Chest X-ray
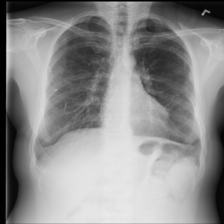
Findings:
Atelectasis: negative
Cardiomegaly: negative
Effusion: negative
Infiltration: negative
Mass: negative
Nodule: negative
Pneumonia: negative
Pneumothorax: positive
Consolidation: negative
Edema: negative
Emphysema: negative
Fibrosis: negative
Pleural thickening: negative
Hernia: negative